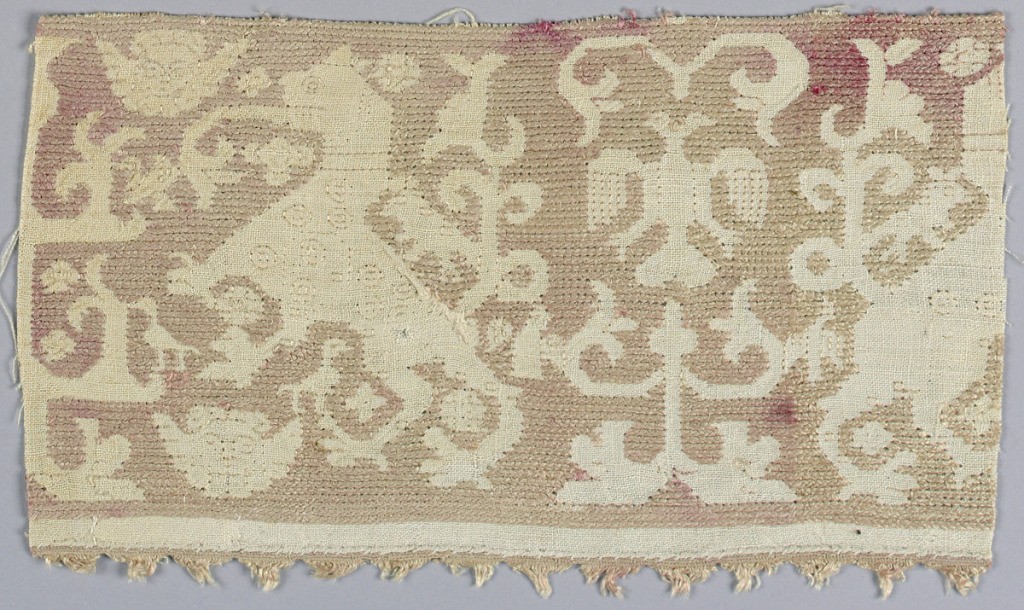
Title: Band
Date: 16th century
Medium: silk on linen Technique: embroidered
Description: Band fragment showing a pattern of a fantastic animal and tree in faded red silk on a linen ground.